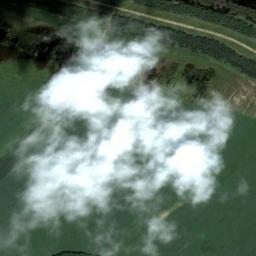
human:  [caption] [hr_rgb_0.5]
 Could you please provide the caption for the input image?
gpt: White clouds on green earth .

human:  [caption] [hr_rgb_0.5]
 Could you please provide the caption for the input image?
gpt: A thick white cloud floats on the deep blue sea .

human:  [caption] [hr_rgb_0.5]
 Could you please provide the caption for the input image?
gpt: The cumulus clouds are located above the land covered by dense vegetation .

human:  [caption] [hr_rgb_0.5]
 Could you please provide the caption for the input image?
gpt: The white cloud is above green land .

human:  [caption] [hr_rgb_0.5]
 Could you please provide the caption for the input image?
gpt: There are white clouds over a green land .